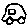
Label: car